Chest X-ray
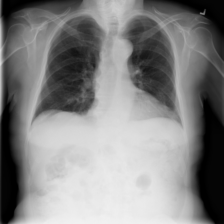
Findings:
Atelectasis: negative
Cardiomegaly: negative
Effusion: negative
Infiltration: positive
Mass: negative
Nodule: negative
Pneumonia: negative
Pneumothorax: negative
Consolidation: negative
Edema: negative
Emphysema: negative
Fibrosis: negative
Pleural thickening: negative
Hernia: negative